Question: I need to hide the Edit button in Products page only for a specific user group ("Purchase/User") group. How can I do that?. I tried to change it in view xml (source) file at form level. However it is not reflecting.

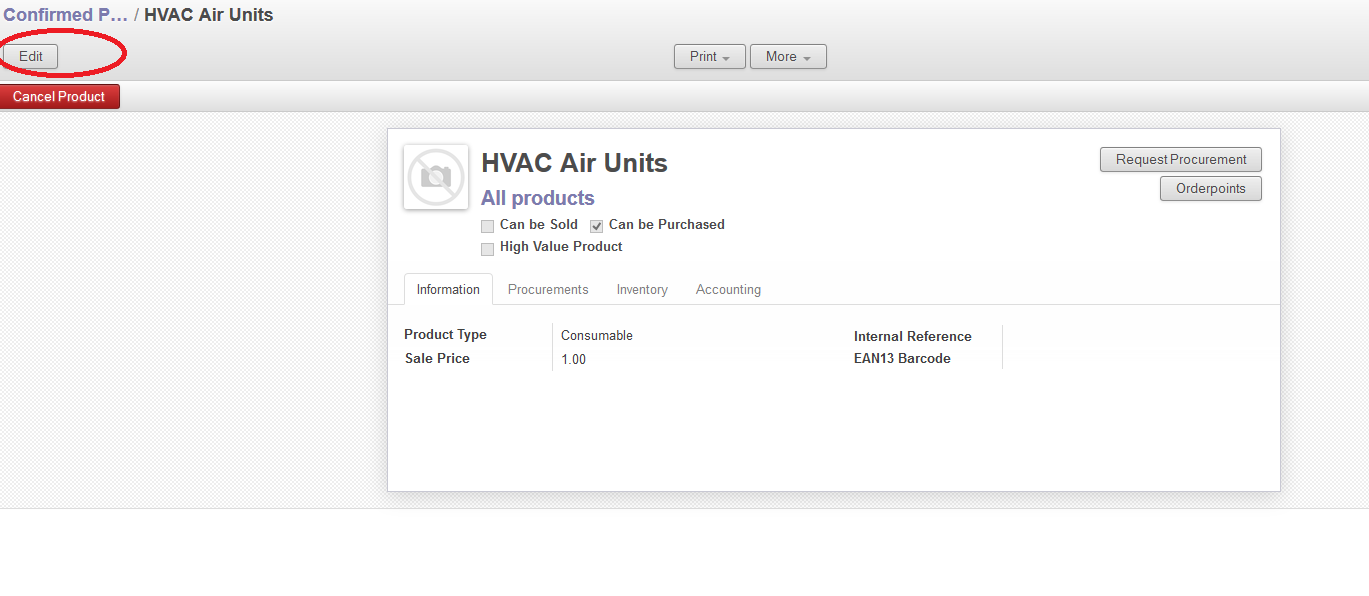
Answer: purchase/user group only has read rights for products. so nothing to change here. if you have a user within this group (and only in this or others without specific product rights) you would see no edit button on products.
problem now is: what about an user in more than one product rights influencing groups? sorry i have no idea :/